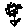
Label: flower